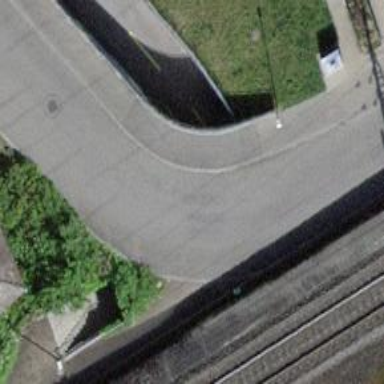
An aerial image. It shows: Paved path passing through tunnel.